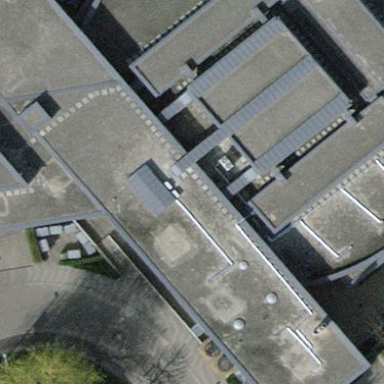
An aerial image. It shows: Theatre building.